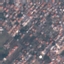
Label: Residential